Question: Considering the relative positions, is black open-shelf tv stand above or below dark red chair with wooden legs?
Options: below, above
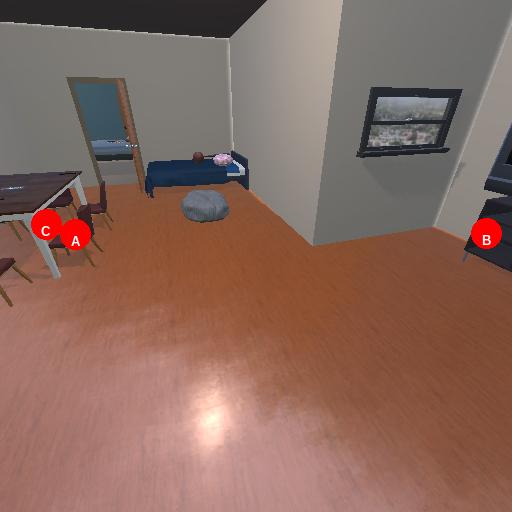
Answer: below